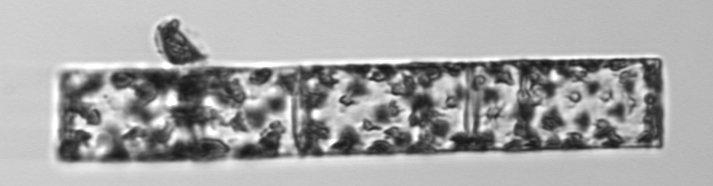
Label: Guinardia_flaccida